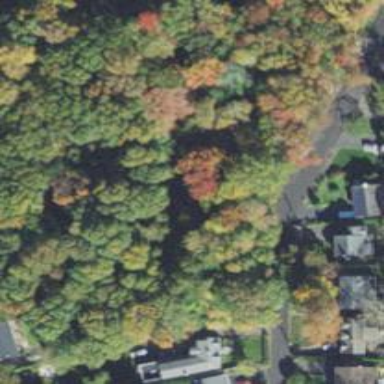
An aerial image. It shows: Existing Preserved Open Space in the woodland area.